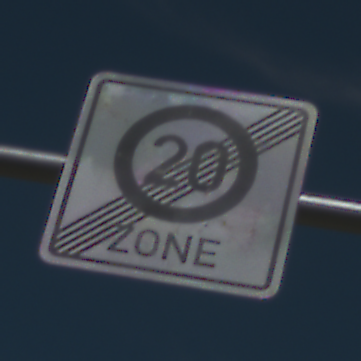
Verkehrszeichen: EndeZone20
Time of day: Midday
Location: Outdoor (Special)
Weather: PartlyCloudy
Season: NotSpecified
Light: Natural